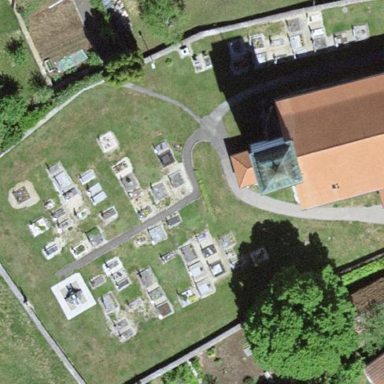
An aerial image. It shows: Cemetery.